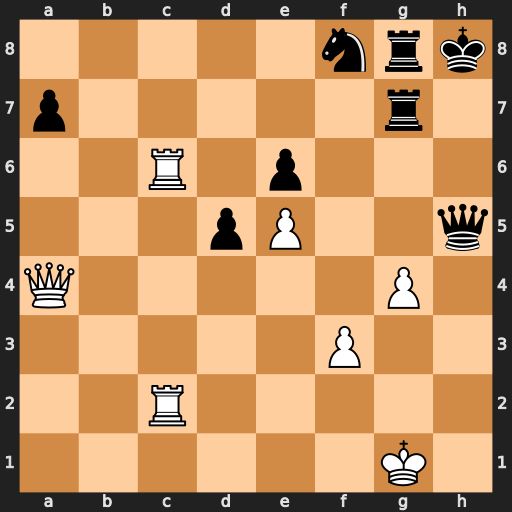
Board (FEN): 5nrk/p5r1/2R1p3/3pP2q/Q5P1/5P2/2R5/6K1
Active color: w
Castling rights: -
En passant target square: -
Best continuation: Rh2 Qxh2+ Kxh2